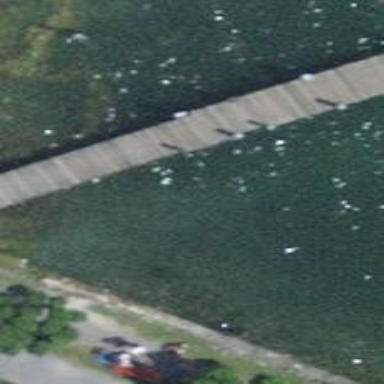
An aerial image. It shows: Man-made pier.